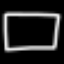
Label: square